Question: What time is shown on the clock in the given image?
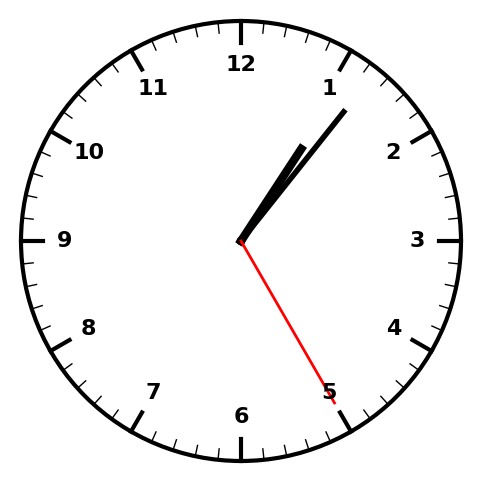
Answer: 01:06:25